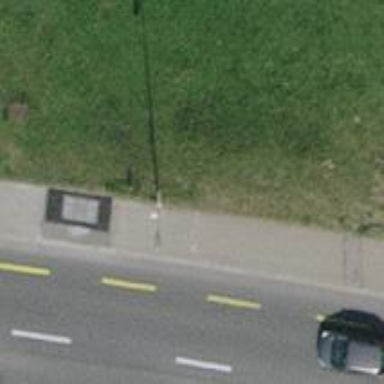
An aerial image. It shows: Support pole.